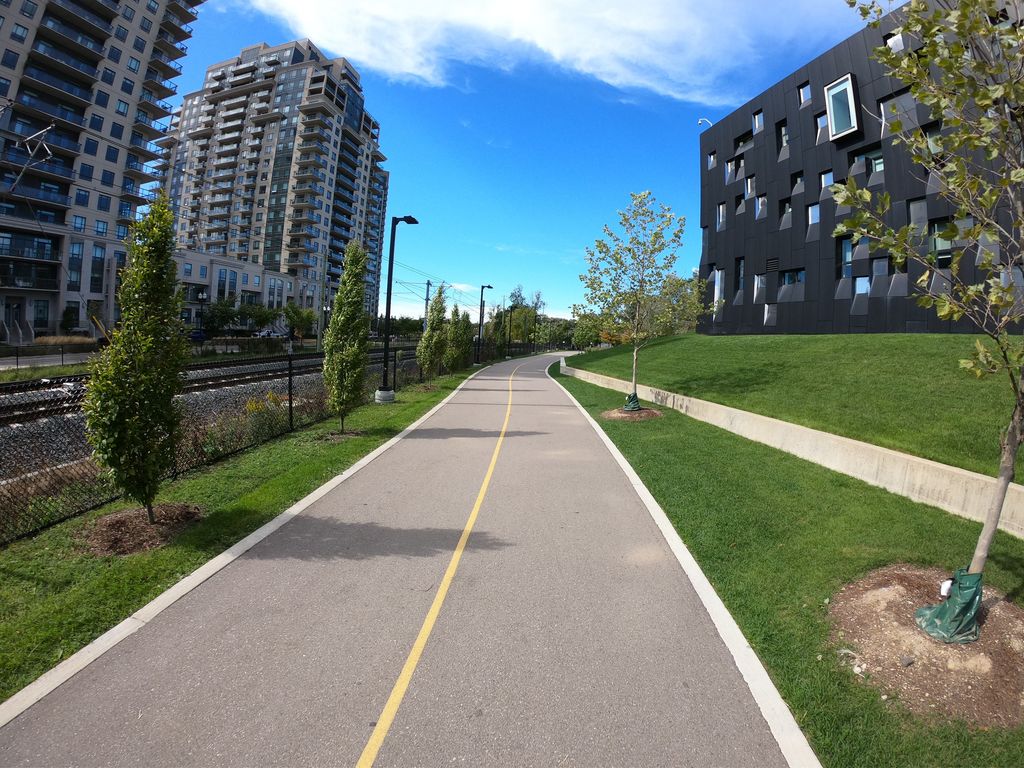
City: kitchener-waterloo